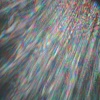
Label: sunburn